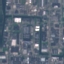
Land use / land cover: Industrial